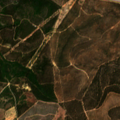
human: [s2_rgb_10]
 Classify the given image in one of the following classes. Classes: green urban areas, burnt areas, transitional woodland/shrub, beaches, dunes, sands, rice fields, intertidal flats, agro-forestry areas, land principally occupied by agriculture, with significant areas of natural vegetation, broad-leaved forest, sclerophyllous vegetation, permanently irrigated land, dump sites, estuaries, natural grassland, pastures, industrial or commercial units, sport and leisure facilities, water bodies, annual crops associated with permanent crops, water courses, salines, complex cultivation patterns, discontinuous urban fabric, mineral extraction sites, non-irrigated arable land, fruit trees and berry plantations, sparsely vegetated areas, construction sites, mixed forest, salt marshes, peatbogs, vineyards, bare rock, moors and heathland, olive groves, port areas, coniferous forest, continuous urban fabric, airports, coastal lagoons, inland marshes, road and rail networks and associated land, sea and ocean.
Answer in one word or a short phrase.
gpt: complex cultivation patterns, broad-leaved forest, transitional woodland/shrub